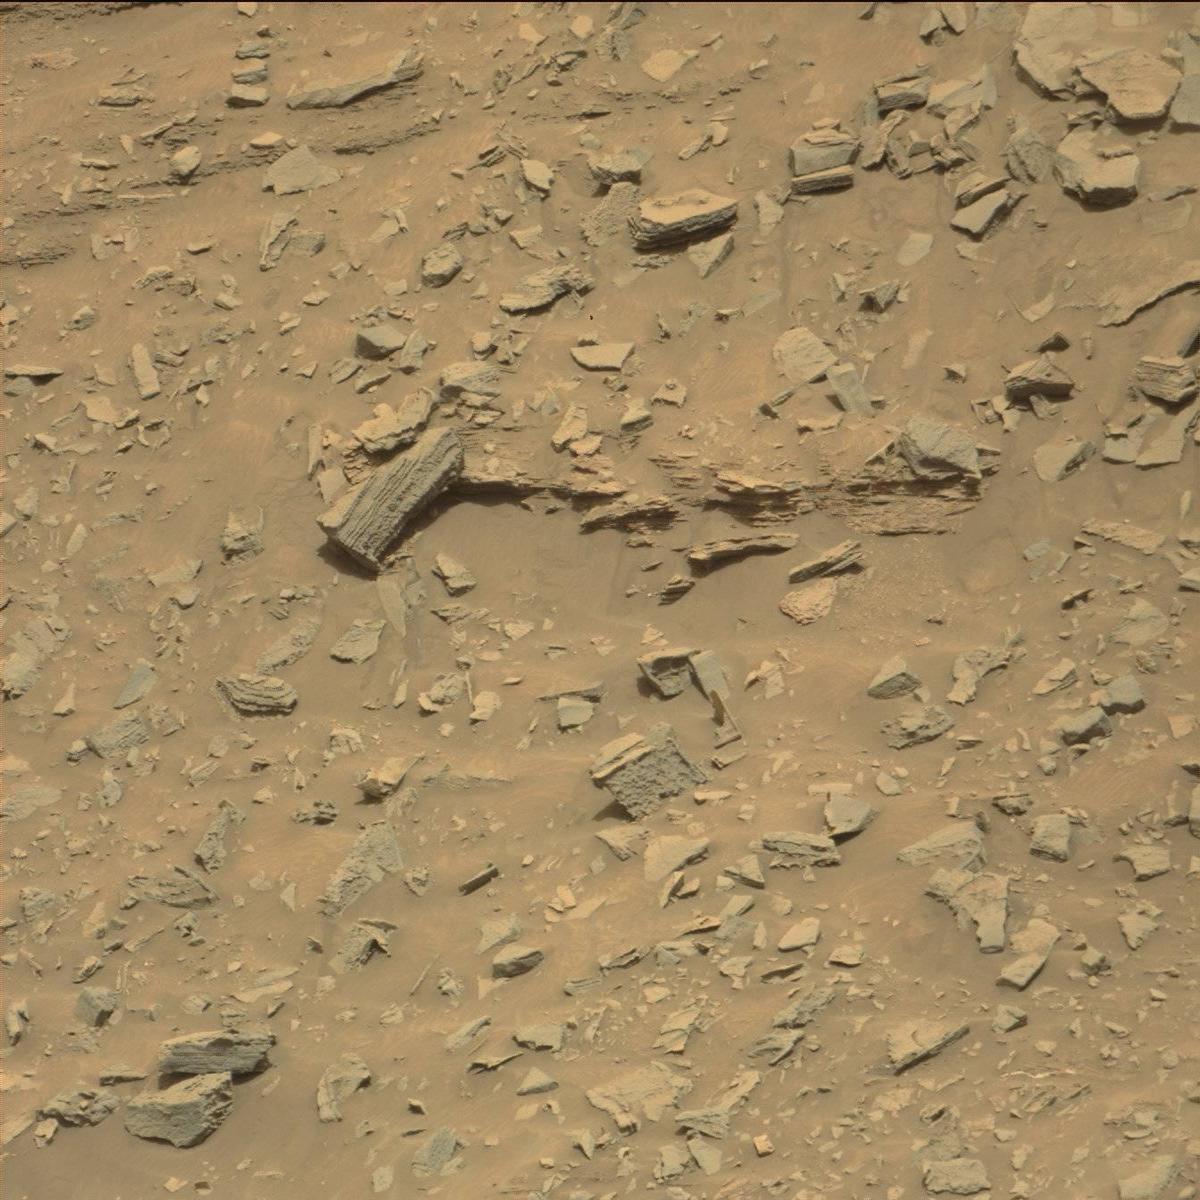
Terrain classes present: Bedrock, Sand / Soil